Question: I'm trying to write my own implementation of separating axis theorem but I'm have some trouble getting it to work as accurately as I want. I can't say for sure, but it looks like it's saying there's a collision when an imaginary box around the shapes collide like in the first shape. But the second shape works perfectly.
Here's the vertex data for the square (exact coordinates):
'''
vertsx = [ 200, 220, 220, 200 ]
vertsy = [ 220, 220, 200, 200 ]
'''
Here's the vertex data for test shape 1 (relative to mouse):
'''
vertsx = [ -10, 0, 10, 10, -10 ]
vertsy = [ -10, -50, -10, 10, 10 ]
'''
And lastly here's the vertex data for test shape 2 (relative to mouse):
'''
vertsx = [ -10, 0, 10, 10, -10 ]
vertsy = [ -10, -20, -10, 10, 10 ]
'''
Just for clarification the translated coordinates are the ones that are tested and these have shapes have been tested with the coordinates ordered as shown.

Here's the actual function.
'''
function collisionConvexPolygon ( vertsax, vertsay, vertsbx, vertsby ) {
var alen = vertsax.length;
var blen = vertsbx.length;
// Loop for axes in Shape A
for ( var i = 0, j = alen - 1; i < alen; j = i++ ) {
// Get the axis
var vx = vertsax[ j ] - vertsax[ i ];
var vy = -( vertsay[ j ] - vertsay[ i ] );
var len = Math.sqrt( vx * vx + vy * vy );
vx /= len;
vy /= len;
// Project shape A
var max0 = vertsax[ 0 ] * vx + vertsay[ 0 ] * vy, min0 = max0;
for ( k = 1; k < alen; k++ ) {
var proja = vertsax[ k ] * vx + vertsay[ k ] * vy;
if ( proja > max0 ) {
max0 = proja;
}
else if ( proja < min0 ) {
min0 = proja;
}
}
// Project shape B
var max1 = vertsbx[ 0 ] * vx + vertsby[ 0 ] * vy, min1 = max1;
for ( var k = 1; k < blen; k++ ) {
var projb = vertsbx[ k ] * vx + vertsby[ k ] * vy;
if ( projb > max1 ) {
max1 = projb;
}
else if ( projb < min1 ) {
min1 = projb;
}
}
// Test for gaps
if ( !axisOverlap( min0, max0, min1, max1 ) ) {
return false;
}
}
// Loop for axes in Shape B (same as above)
for ( var i = 0, j = blen - 1; i < blen; j = i++ ) {
var vx = vertsbx[ j ] - vertsbx[ i ];
var vy = -( vertsby[ j ] - vertsby[ i ] );
var len = Math.sqrt( vx * vx + vy * vy );
vx /= len;
vy /= len;
var max0 = vertsax[ 0 ] * vx + vertsay[ 0 ] * vy, min0 = max0;
for ( k = 1; k < alen; k++ ) {
var proja = vertsax[ k ] * vx + vertsay[ k ] * vy;
if ( proja > max0 ) {
max0 = proja;
}
else if ( proja < min0 ) {
min0 = proja;
}
}
var max1 = vertsbx[ 0 ] * vx + vertsby[ 0 ] * vy, min1 = max1;
for ( var k = 1; k < blen; k++ ) {
var projb = vertsbx[ k ] * vx + vertsby[ k ] * vy;
if ( projb > max1 ) {
max1 = projb;
}
else if ( projb < min1 ) {
min1 = projb;
}
}
if ( !axisOverlap( min0, max0, min1, max1 ) ) {
return false;
}
}
return true;
}
'''
I'll try other shapes if you need me to.
Here's my 'axisOverlap' function.
'''
function axisOverlap ( a0, a1, b0, b1 ) {
return !( a0 > b1 || b0 > a1 );
}
'''
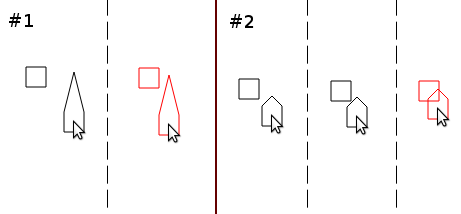
Answer: I figured it out!
I began plotting number lines on paper and realized the problem was that my axes weren't calculated correctly. To calculate a perpendicular vector you need to and THEN invert one, I completely forgot to swap the coordinates.
The new code
'''
var vx = vertsay[ i ] - vertsay[ j ];
var vy = -( vertsax[ i ] - vertsax[ j ] );
'''